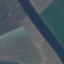
Land use / land cover class: River